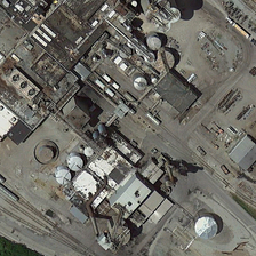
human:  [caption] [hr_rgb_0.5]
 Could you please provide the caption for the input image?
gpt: Some playground tanks are in the factory.

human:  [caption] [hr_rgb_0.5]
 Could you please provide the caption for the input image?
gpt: Some stadiums are in factories.

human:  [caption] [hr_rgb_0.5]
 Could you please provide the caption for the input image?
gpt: Some stadium tanks are in the factory.

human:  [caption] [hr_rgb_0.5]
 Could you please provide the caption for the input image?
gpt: Some stadium tanks are in a factory.

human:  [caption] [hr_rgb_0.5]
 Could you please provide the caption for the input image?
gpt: Some stadium containers are in a factory.